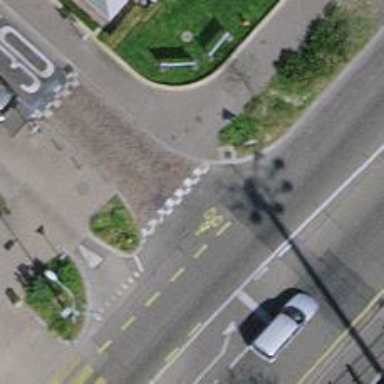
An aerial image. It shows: Traffic calming hump on the road.